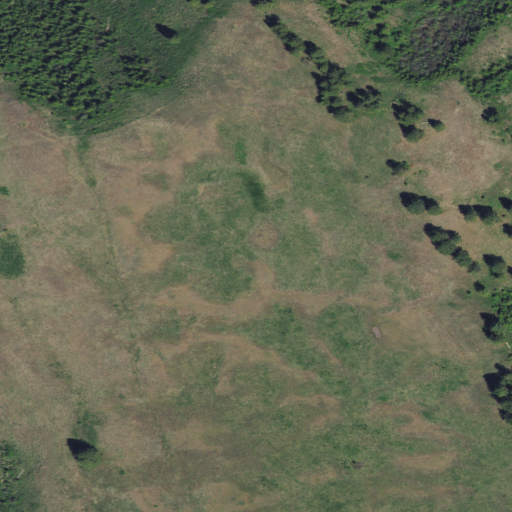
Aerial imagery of ridge(s) in Idaho named Bingman Ridge containing shrub, grassland, and evergreen forest